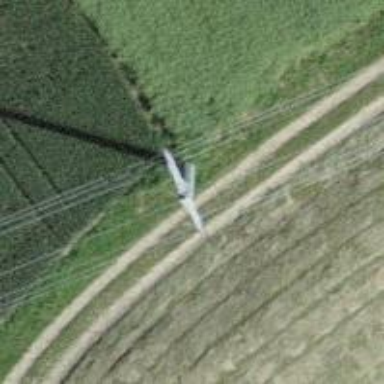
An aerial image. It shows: Concrete power pole.